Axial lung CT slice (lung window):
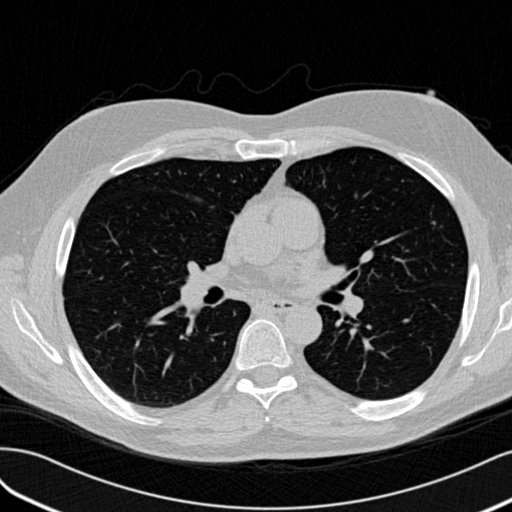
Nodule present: no